Question: I have 2 NSDate, and i want to divide it into 24 hours, i need to know how many minutes in each hour. and then save the data into an array.
Sorry for my english.
i draw a pic to describe my problem.
Thanks!

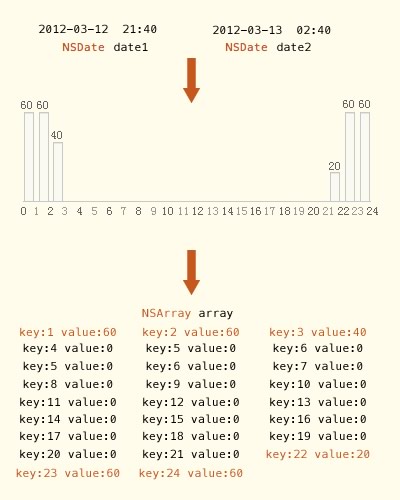
Answer: If I understand your question correctly, you are trying to determine the number of minutes between two dates and divide this interval by 24. The below code should illustrate a method for obtaining the time interval between your dates:
'''
NSDate *startDate = [NSDate dateWithNaturalLanguageString:@"2012-12-01"];
NSDate *endDate = [NSDate dateWithNaturalLanguageString:@"2012-12-02"];
unsigned int unitFlags = NSMinuteCalendarUnit;
NSDateComponents *comps = [[NSCalendar currentCalendar] components:unitFlags fromDate:startDate toDate:endDate options:0];
NSLog(@"Number of minutes: %lu
", [comps minute]);
'''
Take the number of minutes from this calculation and divide by 24, to determine the number of minutes in each range.